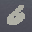
Label: 6